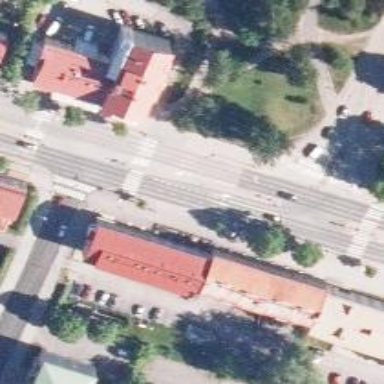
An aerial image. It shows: Asphalt cycleway.